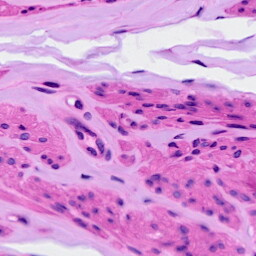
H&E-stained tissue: Ovarian